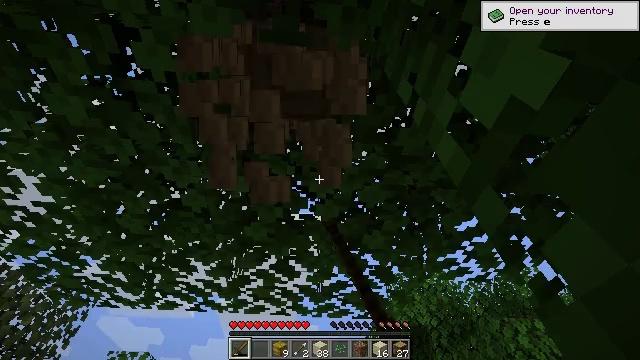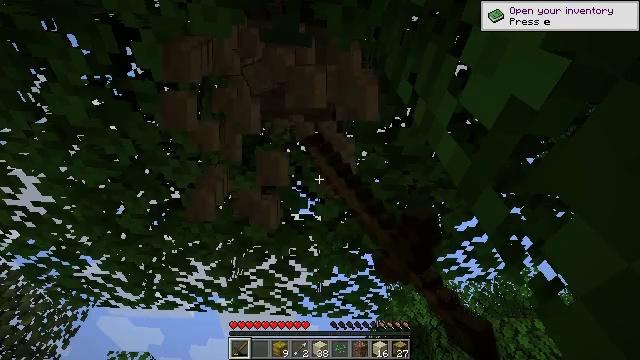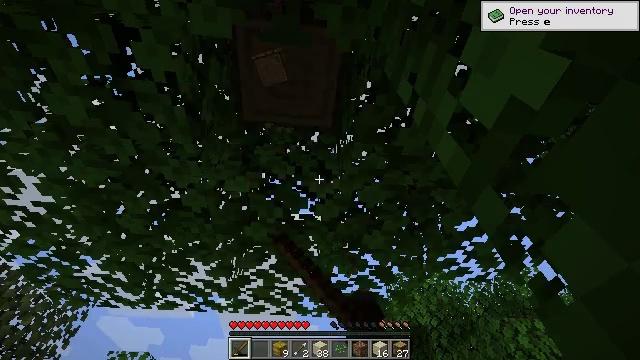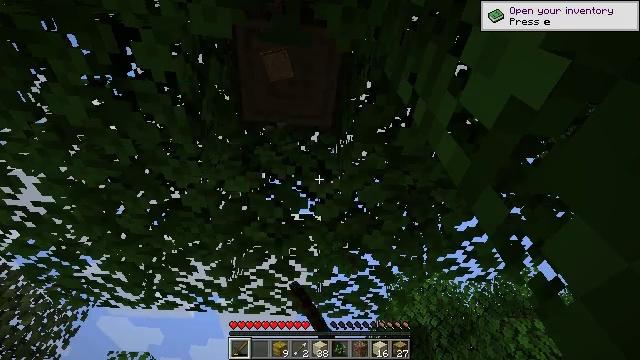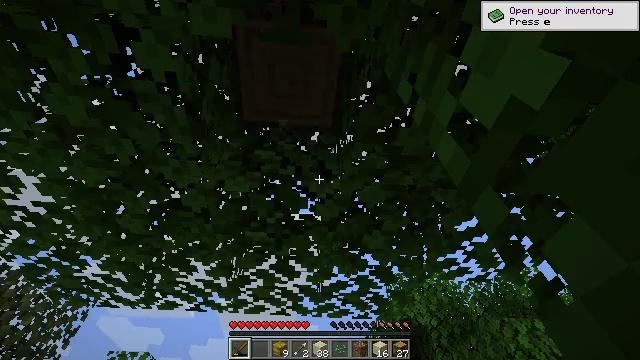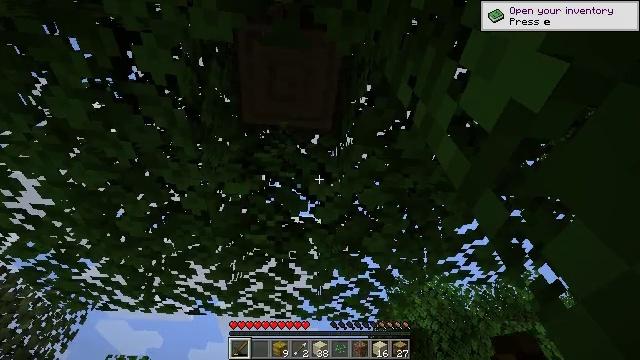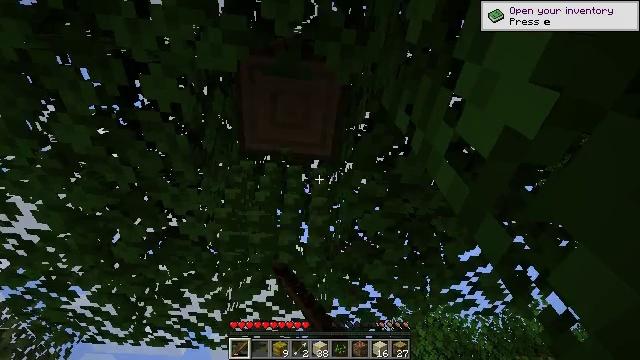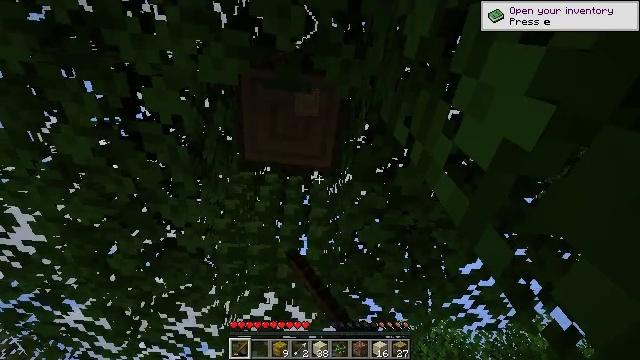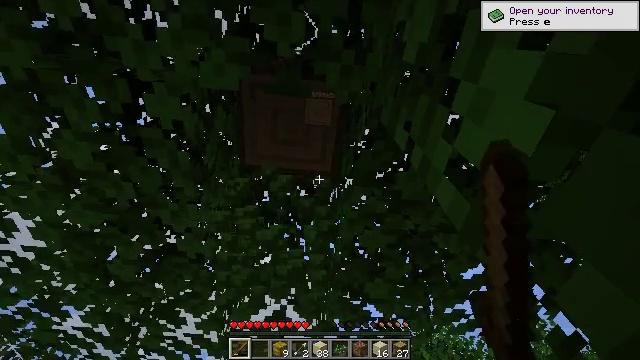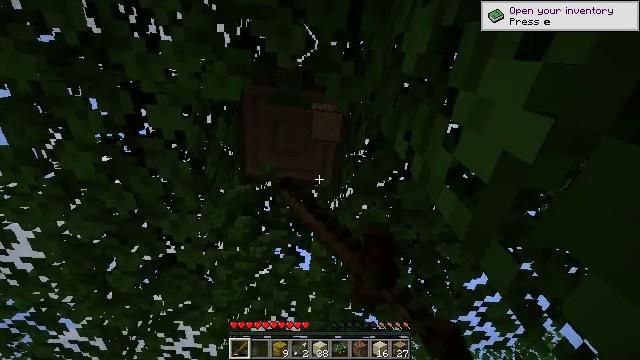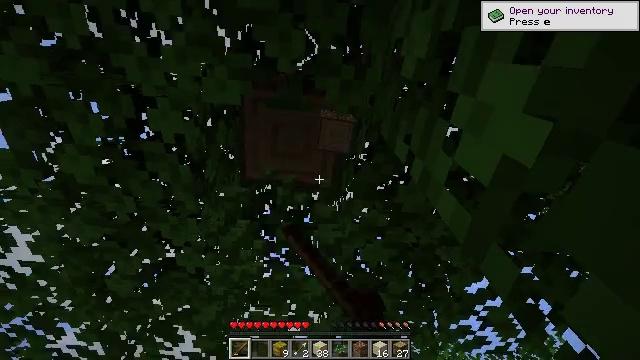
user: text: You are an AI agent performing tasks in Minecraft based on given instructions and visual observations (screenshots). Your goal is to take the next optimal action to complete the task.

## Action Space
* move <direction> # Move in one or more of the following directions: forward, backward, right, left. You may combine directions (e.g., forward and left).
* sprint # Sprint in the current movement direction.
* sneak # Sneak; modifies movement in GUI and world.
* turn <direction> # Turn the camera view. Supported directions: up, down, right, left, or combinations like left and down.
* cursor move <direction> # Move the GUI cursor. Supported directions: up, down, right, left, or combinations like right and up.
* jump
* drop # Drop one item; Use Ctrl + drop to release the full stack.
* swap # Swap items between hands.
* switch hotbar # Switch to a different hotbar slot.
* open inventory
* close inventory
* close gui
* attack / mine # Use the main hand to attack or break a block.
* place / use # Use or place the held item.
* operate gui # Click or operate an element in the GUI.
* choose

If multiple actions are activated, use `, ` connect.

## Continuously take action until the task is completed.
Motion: motion action
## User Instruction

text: Trim the tree by mining oak leaves.
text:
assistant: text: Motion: attack / mine
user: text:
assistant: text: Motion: attack / mine
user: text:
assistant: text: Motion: attack / mine
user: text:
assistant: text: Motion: attack / mine
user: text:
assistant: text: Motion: attack / mine
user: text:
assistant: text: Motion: turn up, attack / mine
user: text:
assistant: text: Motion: turn up, attack / mine
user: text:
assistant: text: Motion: turn up, attack / mine
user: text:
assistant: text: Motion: turn up
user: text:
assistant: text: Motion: no_op
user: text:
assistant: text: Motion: no_op